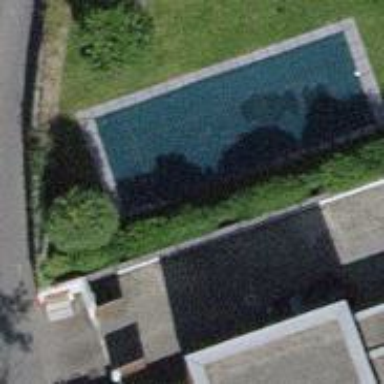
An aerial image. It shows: Swimming pool located in leisure land.